Question: I have the following code for my GUI:
'''
root = Tk()
draft = Frame(root)
draft.grid()
root.title("test")
var = StringVar()
emailLabel = Label(draft, text="E-Mail:")
emailLabel.grid(row = 0, column = 0)
email = Entry(draft, justify=LEFT)
email.grid(row = 0, column = 1)
email.insert(0, "E-Mail")
passLabel = Label(draft, text="Pass:")
passLabel.grid(row = 1, column = 0)
password = Entry(draft, justify=LEFT, show="*")
password.grid(row = 1, column = 1)
password.insert(0, "Password")
start = Button(draft, text = "Start")
start.grid(row = 2, column = 0)
stop = Button(draft, text = "Stop")
stop.grid(row = 2, column = 1)
status = Text(draft)
status.grid(row = 3)
status.insert(INSERT, "TESTING")
'''
However, it's not lining up the way I want it. I want the label and textboxes aligned to the left not the right, and the status text box to take up the entire size of the bottom (It's more or less a log).
Here's a screenshot:

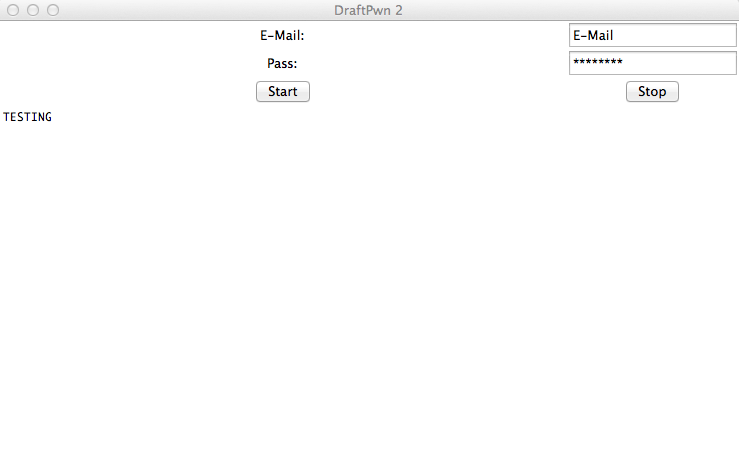
Answer: To make the 'Text' widget span over multiple columns, use the 'columnspan' argument:
'''
status.grid(row=3, columnspan=2)
'''
Additionally, you can use the 'sticky' parameter in the 'grid' method to make the widgets occupy as many space as possible. Use this in every 'grid' call:
'''
widget.grid(..., sticky=N+W+E+S)
'''
If you want the labels to be smaller, you have to rethink your layout a bit.
(Little note: it's not suggested to import '*' from tkinter. 'import tkinter as tk' is preferred.)